Interaction volume radius: 5 \u00c5
Interaction volume height: 20 \u00c5
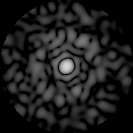
Disorder parameter: 0.8191